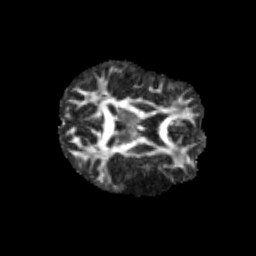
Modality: FA
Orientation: axial
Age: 12
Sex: male
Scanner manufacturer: siemens
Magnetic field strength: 3 T
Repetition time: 3.8 s
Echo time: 0.07 s